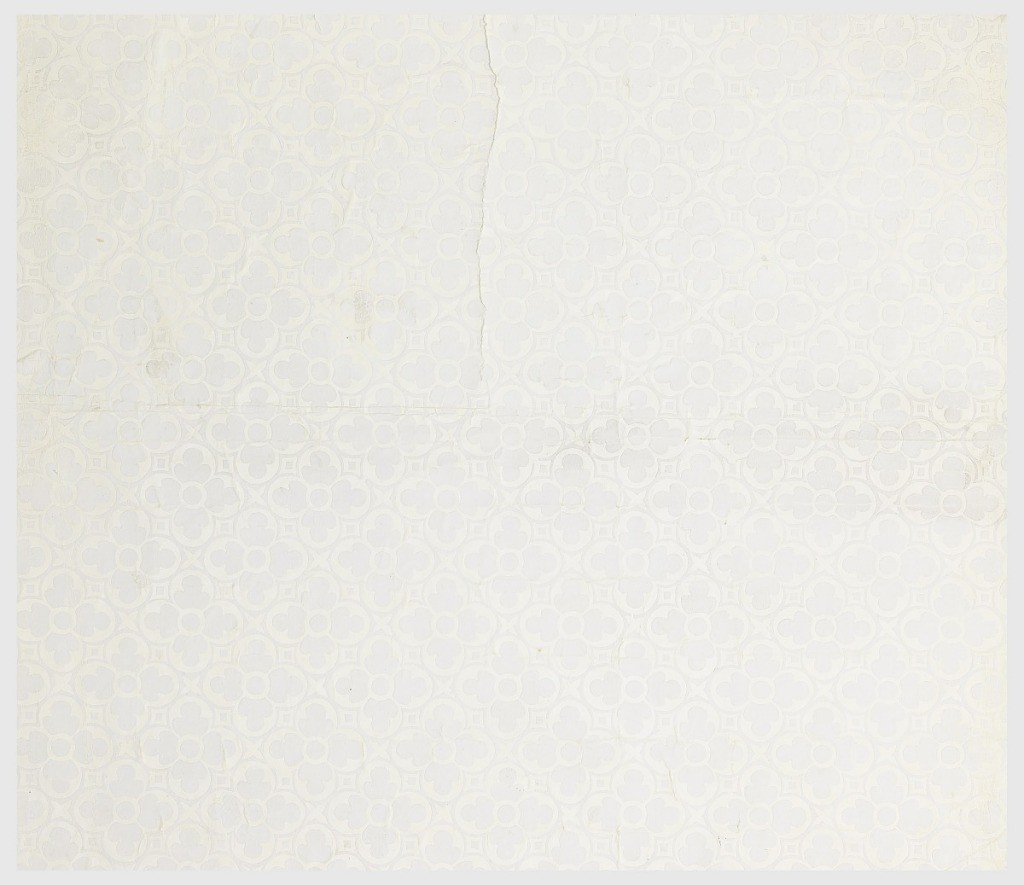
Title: Sidewall
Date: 1850–60
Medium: Block-printed on paper
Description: Quatrefoils with enclosed leaf motifs. Printed in white on a white satin ground.